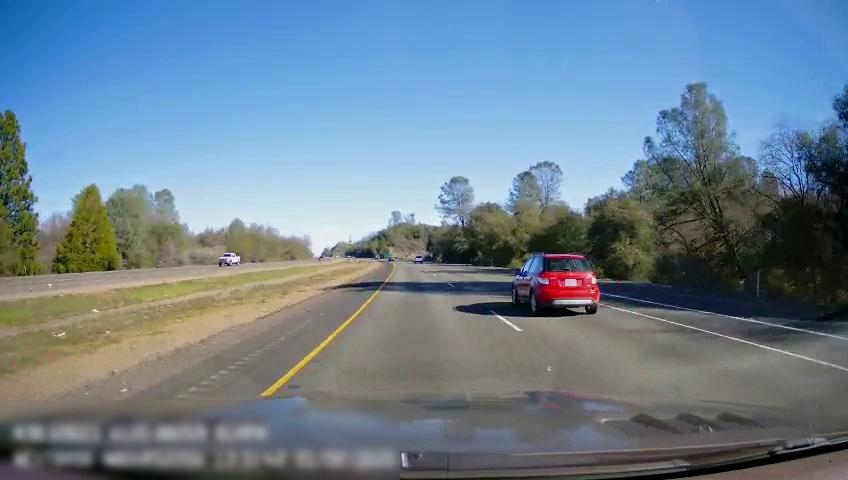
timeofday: Day
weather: Sunny
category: Drivable Space
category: Drivable Space
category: Vehicles | Truck
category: Vehicles | Car
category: Vehicles | SUV
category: Lanes | Current Lane
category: Lanes | Current Lane
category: Lanes | Alternate Lane
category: Lanes | Alternate Lane